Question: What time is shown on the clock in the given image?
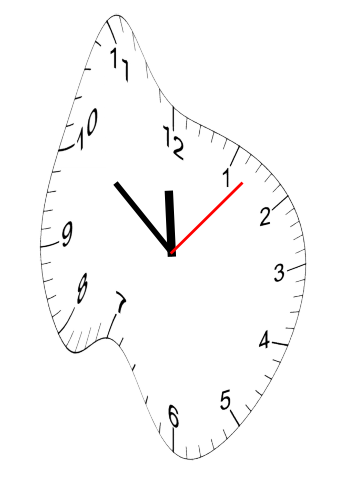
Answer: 11:51:07